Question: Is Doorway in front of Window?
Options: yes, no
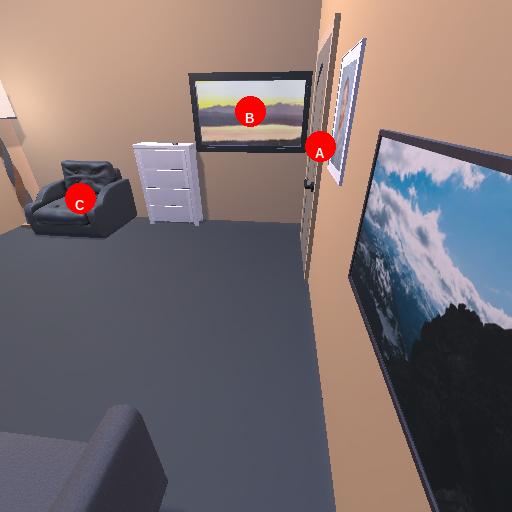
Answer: yes